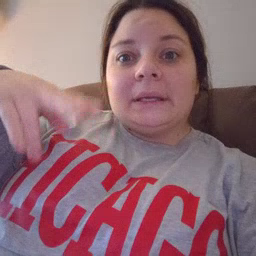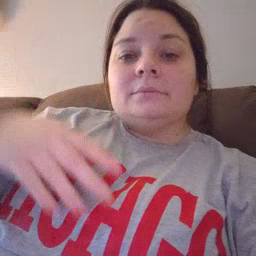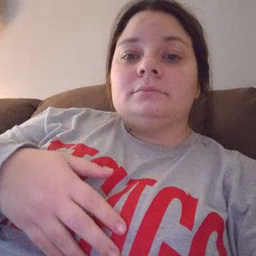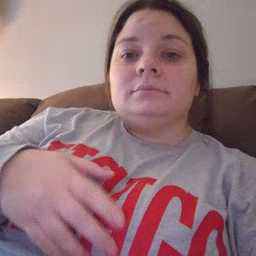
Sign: read